Question: So I've been trying for a long time now to get my app the have google play games achievements and I can't get it to work. I've been following this guide: <URL> and am having no success, every time I open my app it starts the sign in process but then it stops and says it's failed. It's probably something I missed, but I still can't figure it out.
Time for some code:
build.gradle:
'''
dependencies {
implementation fileTree(include: ['*.jar'], dir: 'libs')
implementation 'com.google.code.gson:gson:2.8.0'
implementation "com.google.android.gms:play-services-games:12.0.1"
implementation "com.google.android.gms:play-services:12.0.1"
implementation 'com.android.support:multidex:1.0.3'
}
'''
manifest:
'''
<manifest
xmlns:android="http://schemas.android.com/apk/res/android"
package="com.my.one.second">
<uses-permission android:name="android.permission.INTERNET" />
<application
android:allowBackup="true"
android:label="One Second"
android:icon="@drawable/app_icon"
android:theme="@style/AppTheme">
<meta-data android:name="com.google.android.gms.games.APP_ID"
android:value="@string/app_id" />
<meta-data android:name="com.google.android.gms.version"
android:value="@integer/google_play_services_version"/>
<activity
android:name=".MainActivity"
android:configChanges="orientation|screenSize"
android:screenOrientation="portrait">
<intent-filter>
<action android:name="android.intent.action.MAIN"/>
<category android:name="android.intent.category.LAUNCHER"/>
</intent-filter>
</activity>
<activity
android:name=".LowestActivity"
android:configChanges="orientation|screenSize"
android:screenOrientation="portrait"/>
</application>
'''
The parts of main.java that are important:
'''
private static final int RC_SIGN_IN = 9001;
@Override
protected void onCreate(Bundle _savedInstanceState) {
...
signInSilently();
}
private void signInSilently() {
GoogleSignInClient signInClient = GoogleSignIn.getClient(this, GoogleSignInOptions.DEFAULT_GAMES_SIGN_IN);
signInClient.silentSignIn().addOnCompleteListener(this,
new OnCompleteListener<GoogleSignInAccount>() {
@Override
public void onComplete(@NonNull Task<GoogleSignInAccount> task) {
if (task.isSuccessful()) {
Log.d(TAG, "Success signInSilently");
GoogleSignInAccount signedInAccount = task.getResult();
} else {
Log.d(TAG, "Failed signInSilently");
startSignInIntent();
}
}
});
}
private void startSignInIntent() {
Log.d(TAG, "startSignInIntent()");
GoogleSignInClient signInClient = GoogleSignIn.getClient(this,
GoogleSignInOptions.DEFAULT_GAMES_SIGN_IN);
Intent intent = signInClient.getSignInIntent();
startActivityForResult(intent, RC_SIGN_IN);
}
@Override
protected void onActivityResult(int requestCode, int resultCode, Intent data) {
super.onActivityResult(requestCode, resultCode, data);
if (requestCode == RC_SIGN_IN) {
Task<GoogleSignInAccount> task = GoogleSignIn.getSignedInAccountFromIntent(data);
handleSignInResult(task);
}
}
private void handleSignInResult(Task<GoogleSignInAccount> completedTask) {
try {
GoogleSignInAccount account = completedTask.getResult(ApiException.class);
Log.w(TAG, "signInResult:success");
} catch (ApiException e) {
Log.w(TAG, "signInResult:failed code=" + e.getStatusCode());
signInSilently();
}
}
'''
ids.xml
'''
...
<!-- app_id -->
<string name="app_id" translatable="false">874********</string>
...
'''
See image:

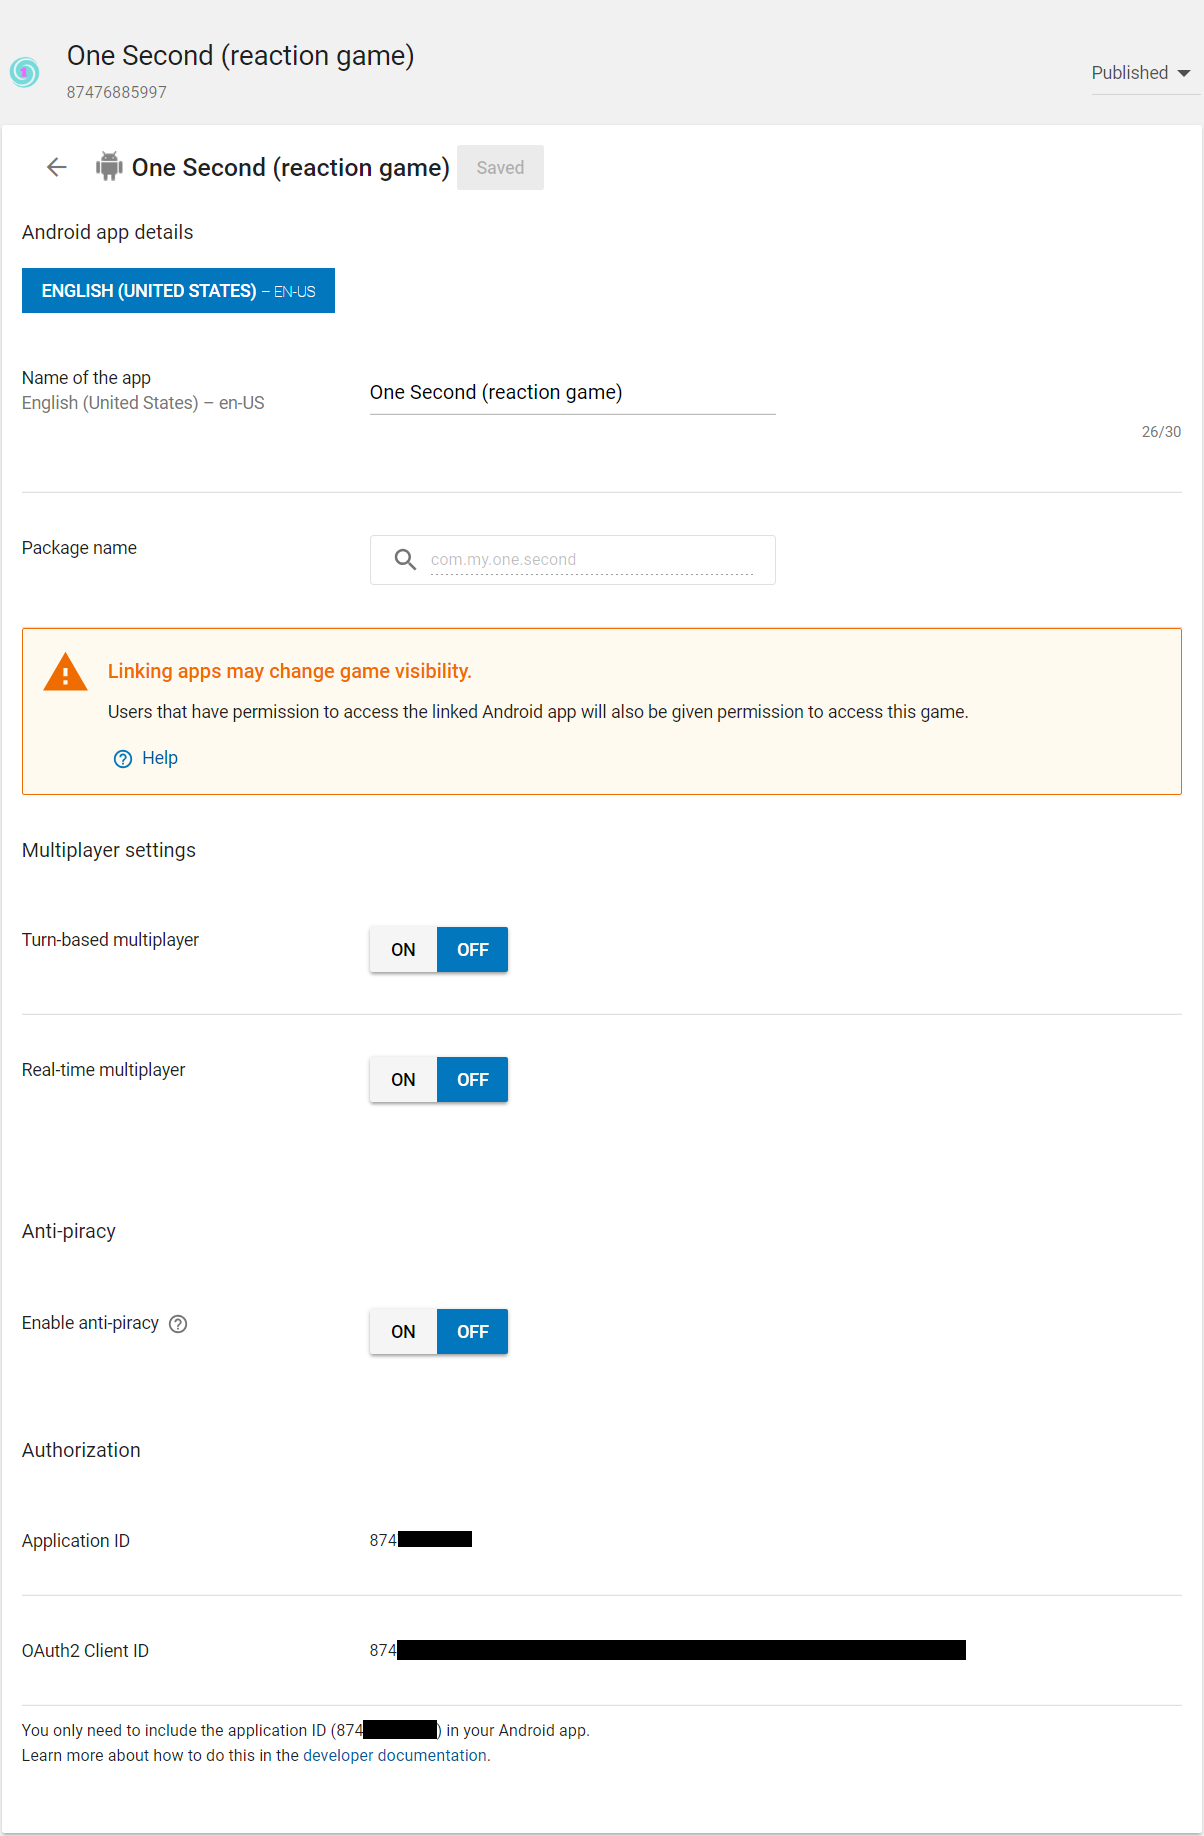
Answer: In my experience this error can be caused by 3 different reasons:
1. You need to login manually before you can use silentSignIn.
2. You haven't added the emails you are testing with to the Testers tab in Google Play Games Console (or enable all emails).
3. Your build hasn't been signed with the same SHA1 key that your Google Play Games app id was generated with
refs:
<URL>
<URL>